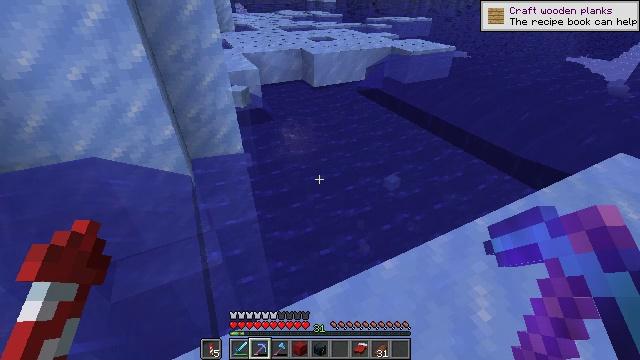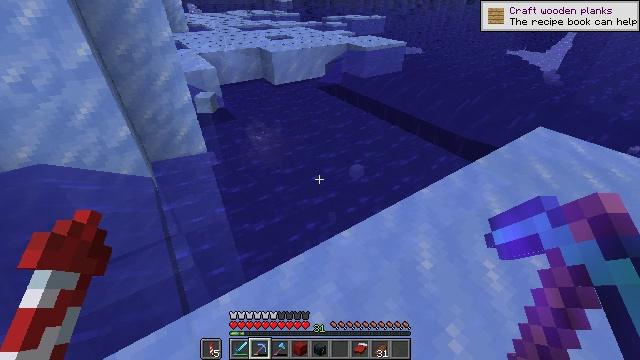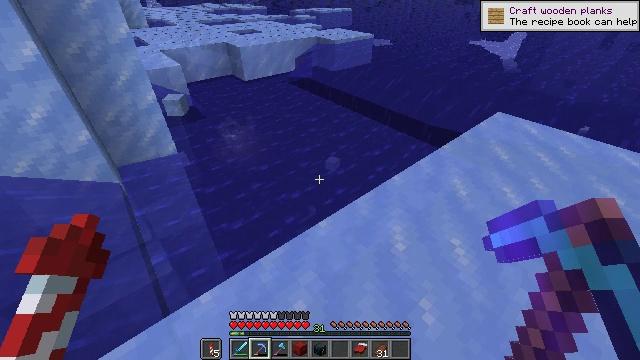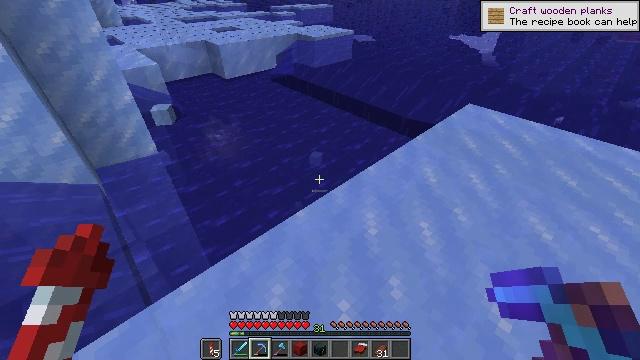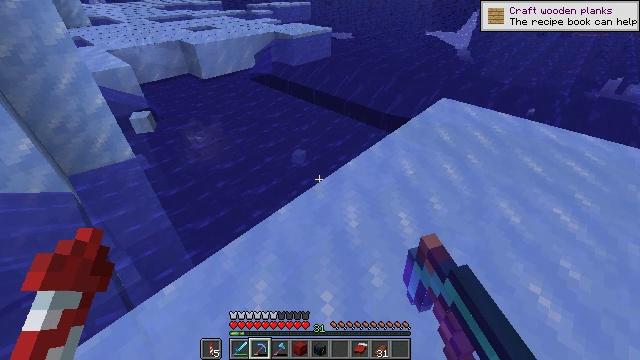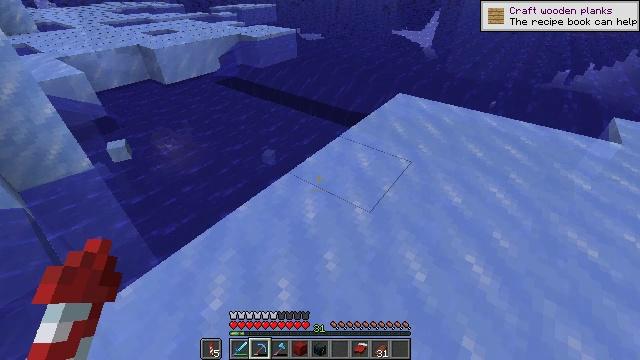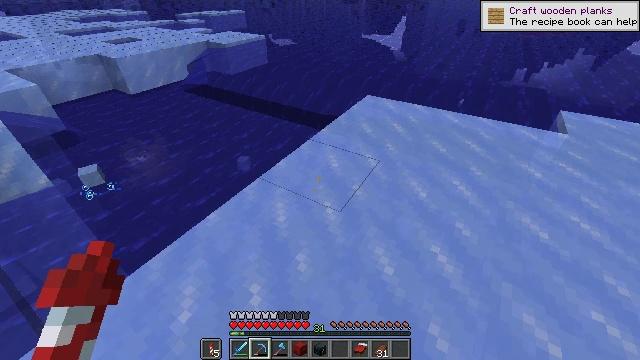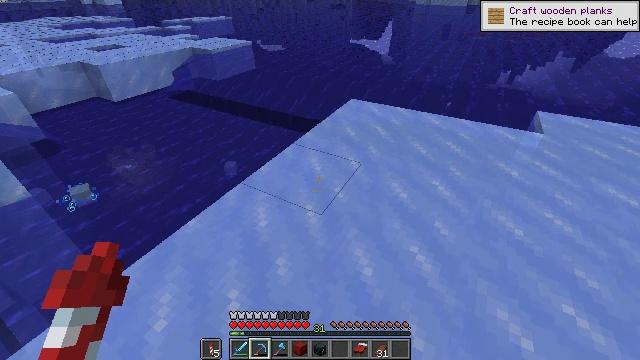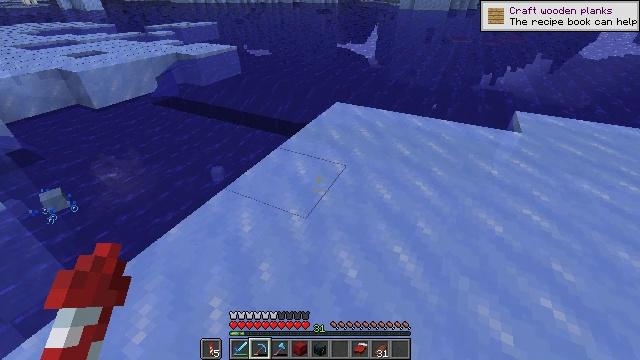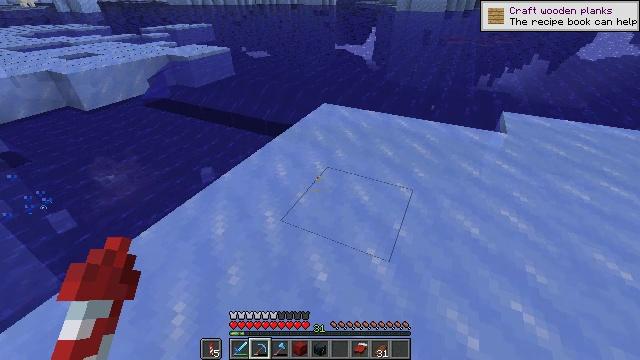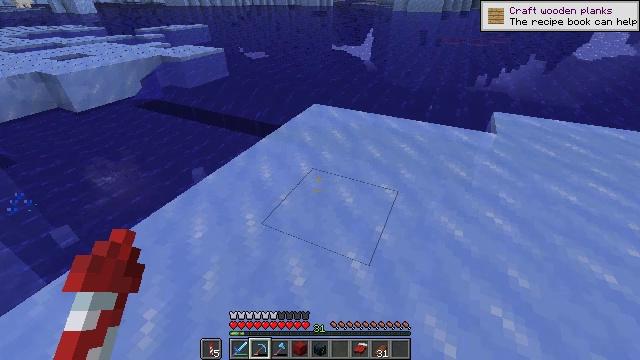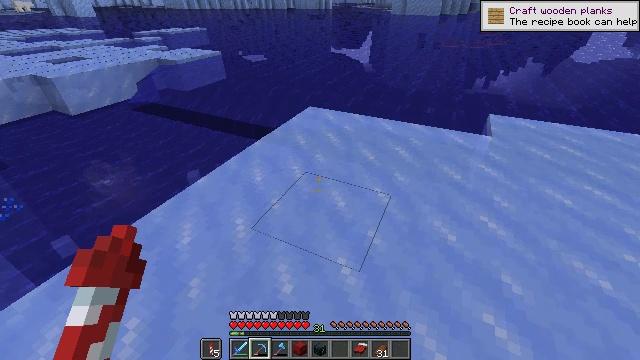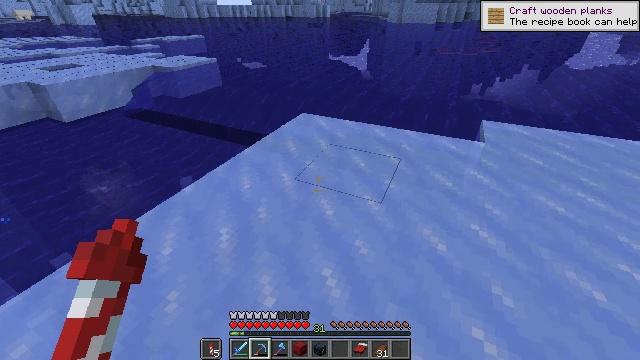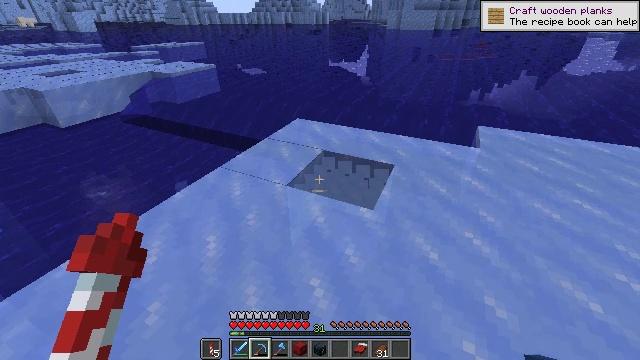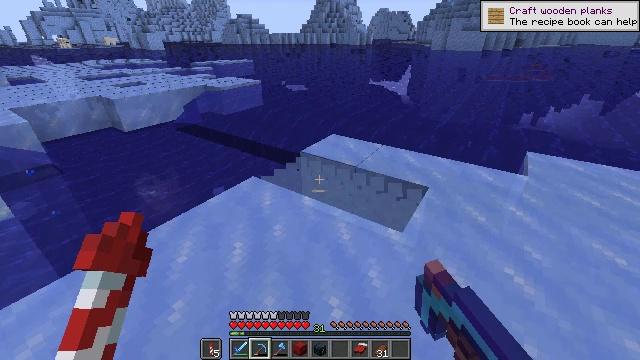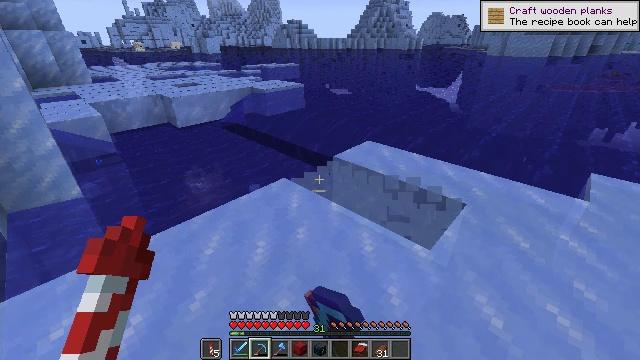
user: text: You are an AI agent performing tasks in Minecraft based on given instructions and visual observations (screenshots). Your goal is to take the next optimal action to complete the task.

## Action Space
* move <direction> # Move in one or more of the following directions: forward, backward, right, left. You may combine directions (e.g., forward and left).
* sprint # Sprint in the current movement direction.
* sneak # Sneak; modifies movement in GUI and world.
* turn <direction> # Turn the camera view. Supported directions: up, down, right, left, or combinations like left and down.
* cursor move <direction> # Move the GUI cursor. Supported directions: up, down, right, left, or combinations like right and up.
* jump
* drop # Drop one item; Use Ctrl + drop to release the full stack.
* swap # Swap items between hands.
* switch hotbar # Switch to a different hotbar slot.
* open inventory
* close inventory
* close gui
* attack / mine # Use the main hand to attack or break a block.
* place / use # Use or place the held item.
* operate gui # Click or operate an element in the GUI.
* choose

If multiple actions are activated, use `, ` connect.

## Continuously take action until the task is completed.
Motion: motion action
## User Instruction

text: Break the ice to collect it.
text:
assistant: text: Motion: move back and move right, turn right
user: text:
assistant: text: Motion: move back and move right, turn right and down
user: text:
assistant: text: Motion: move back and move right, turn right, attack / mine
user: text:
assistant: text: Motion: move right, turn right, attack / mine
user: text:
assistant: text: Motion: move right, turn right, attack / mine
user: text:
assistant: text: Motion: move forward and move right, turn right, attack / mine
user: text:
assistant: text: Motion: move forward and move right, turn right, attack / mine
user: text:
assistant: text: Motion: move forward and move right, turn right, attack / mine
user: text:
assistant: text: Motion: move forward and move right, attack / mine
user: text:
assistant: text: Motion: move forward, attack / mine
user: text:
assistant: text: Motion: move forward, attack / mine
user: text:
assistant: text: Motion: turn up, attack / mine
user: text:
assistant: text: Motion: turn up, attack / mine
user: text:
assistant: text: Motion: turn left and up, attack / mine
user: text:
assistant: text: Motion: turn left, attack / mine
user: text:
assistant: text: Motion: attack / mine
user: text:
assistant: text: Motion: attack / mine
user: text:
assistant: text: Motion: attack / mine
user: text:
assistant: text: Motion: attack / mine
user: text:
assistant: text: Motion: attack / mine
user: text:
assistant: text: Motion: move forward, attack / mine
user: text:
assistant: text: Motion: move forward, attack / mine
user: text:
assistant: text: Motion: move forward and move right, turn right, attack / mine
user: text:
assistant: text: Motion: move forward and move right, turn right and down, attack / mine
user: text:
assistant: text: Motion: move forward and move right, turn right and down, attack / mine
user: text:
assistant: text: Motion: move forward and move right, turn right and down, attack / mine
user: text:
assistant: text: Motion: move right, turn right and down, attack / mine
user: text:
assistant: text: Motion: move right, turn right and down, attack / mine
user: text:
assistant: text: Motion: turn right and down, attack / mine
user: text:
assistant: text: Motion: turn right, attack / mine